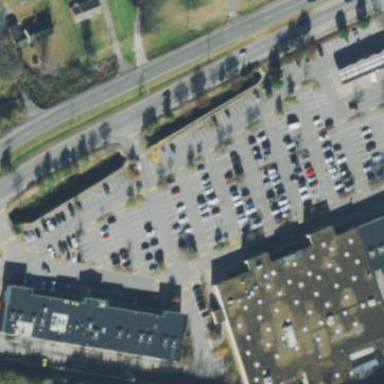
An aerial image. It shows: Supermarket building.